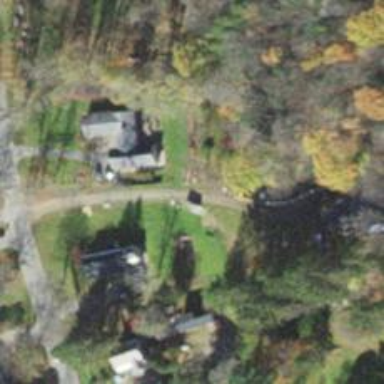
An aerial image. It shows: Driveway leading to service road.